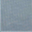
Piece: xx